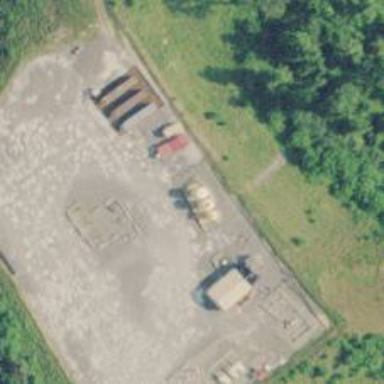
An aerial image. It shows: Storage tank with man-made structure.